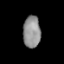
Tissue: lung
Cell type: Endothelial cells
Senescence score: 0.5704
Nuclear area (px): 544
Mean DAPI intensity: 143.717